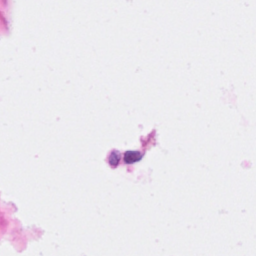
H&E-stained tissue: Breast